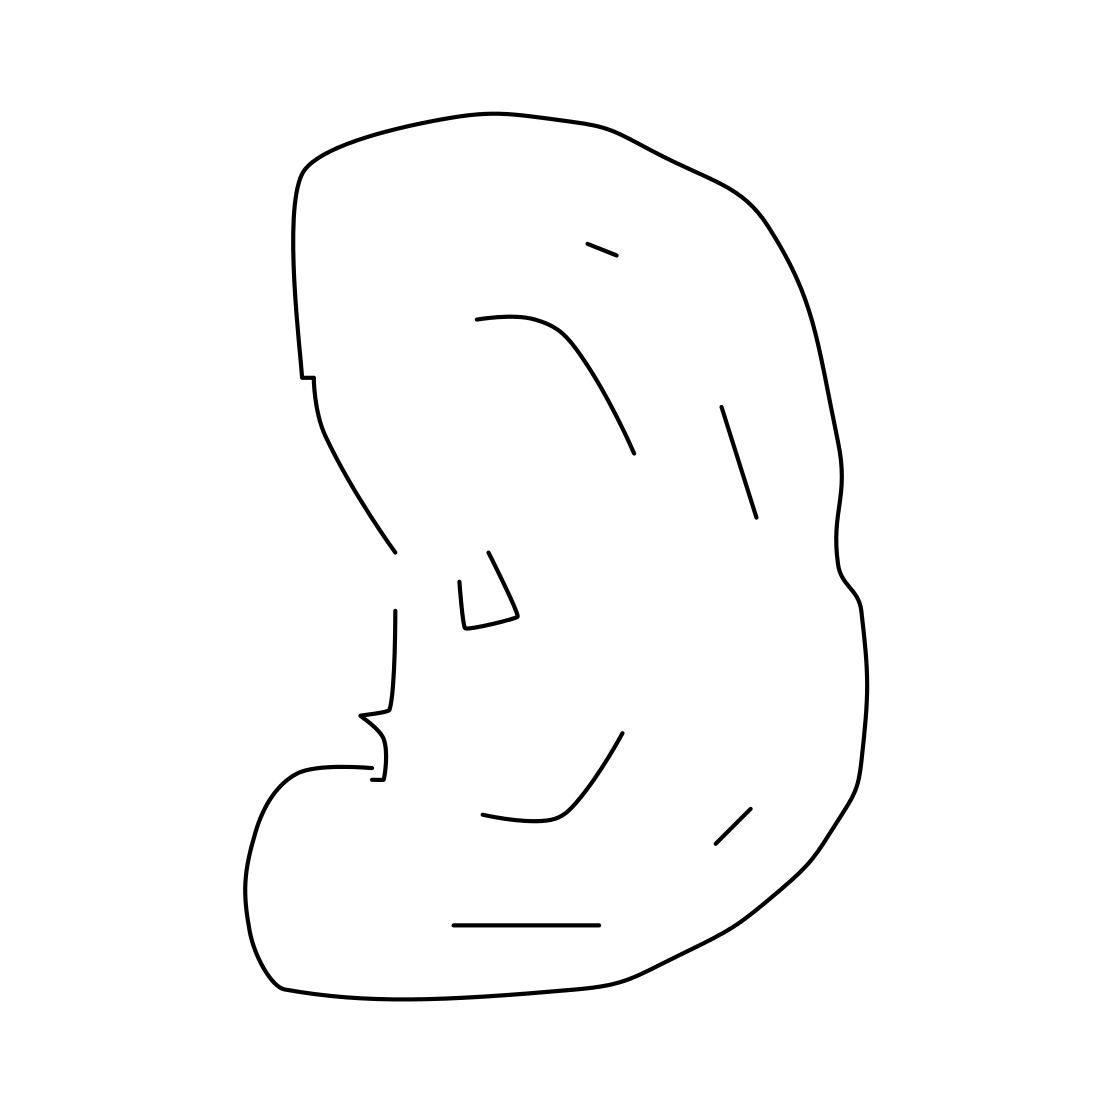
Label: ear